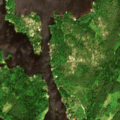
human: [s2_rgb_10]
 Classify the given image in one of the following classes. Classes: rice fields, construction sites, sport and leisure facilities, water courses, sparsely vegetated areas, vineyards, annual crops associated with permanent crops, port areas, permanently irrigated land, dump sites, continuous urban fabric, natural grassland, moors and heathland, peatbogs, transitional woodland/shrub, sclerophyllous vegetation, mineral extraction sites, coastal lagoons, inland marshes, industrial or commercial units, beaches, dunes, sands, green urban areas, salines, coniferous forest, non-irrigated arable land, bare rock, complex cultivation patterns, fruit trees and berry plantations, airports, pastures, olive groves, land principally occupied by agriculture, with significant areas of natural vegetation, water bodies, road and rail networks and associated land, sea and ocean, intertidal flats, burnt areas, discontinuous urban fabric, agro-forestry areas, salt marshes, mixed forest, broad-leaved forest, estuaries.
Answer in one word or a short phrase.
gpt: coniferous forest, mixed forest, transitional woodland/shrub, sea and ocean